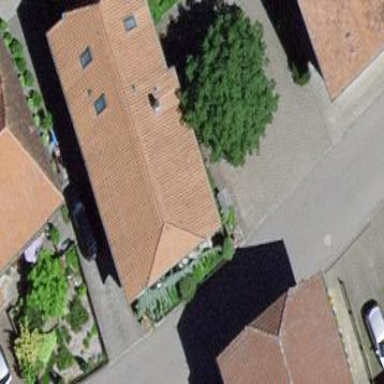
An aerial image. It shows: Residential building.